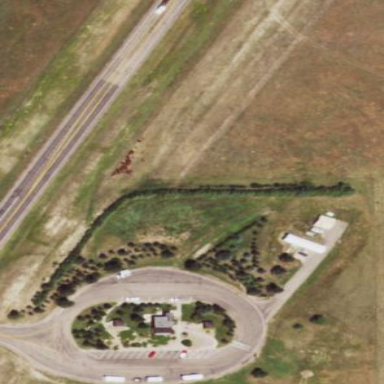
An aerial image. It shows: Rest area on the road.